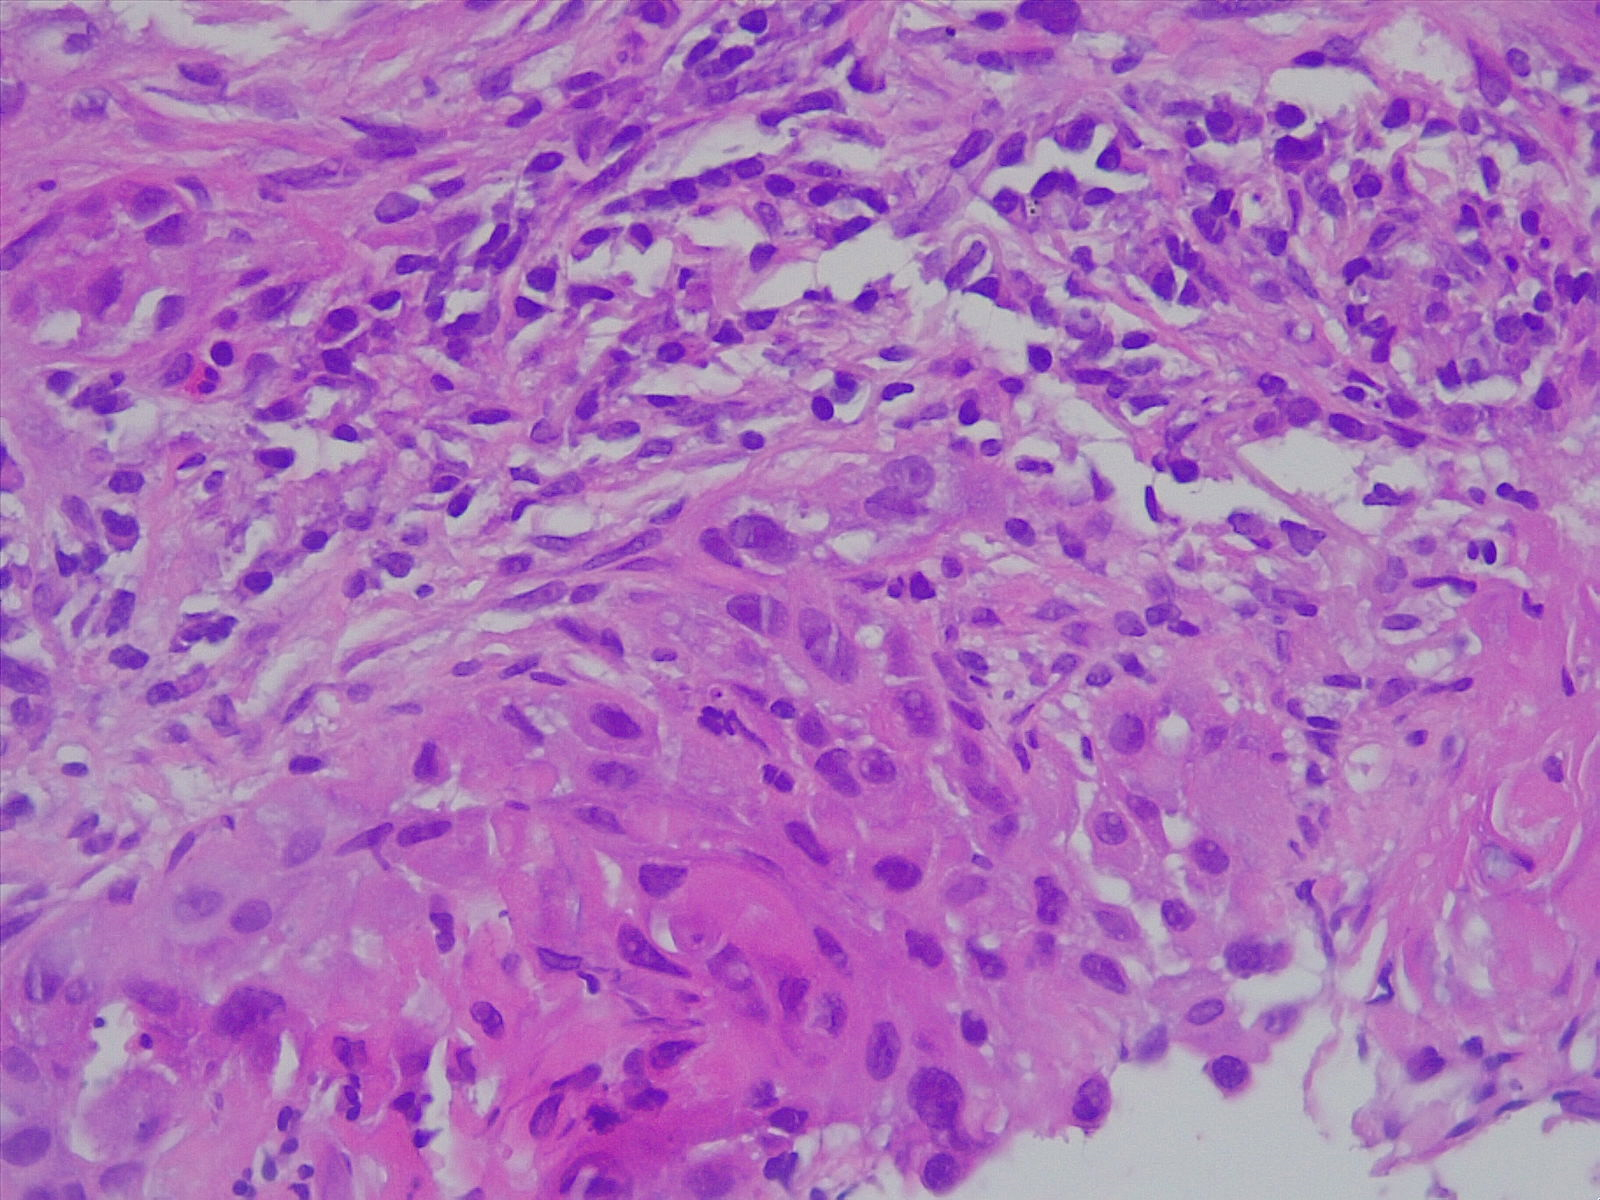
Label: lung squamous cell carcinoma, well differentiated